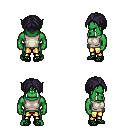
a pixel art fantasy rpg character, male body template, orc, green skin, white sleeveless shirt, gold greaves, raven parted hairstyle, ghillies, four views (front, back, left, right), 2x2 character sprite sheet, small pixel art, hard edges, no anti-aliasing